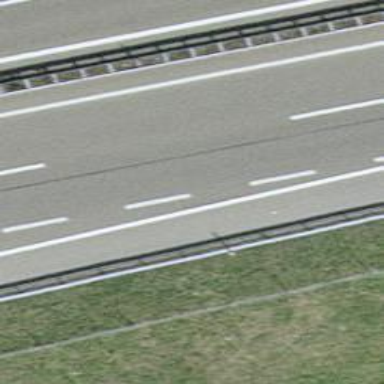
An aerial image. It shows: Asphalt motorway.